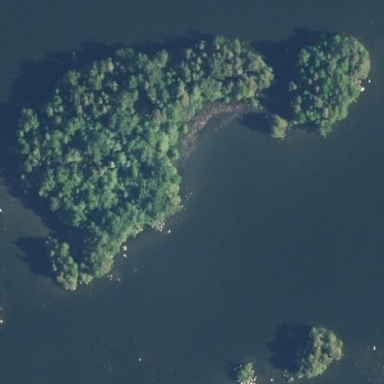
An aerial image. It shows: Islet covered with woodland.